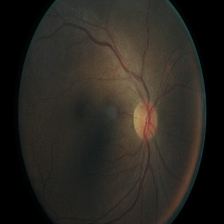
Diabetic retinopathy grade: Moderate